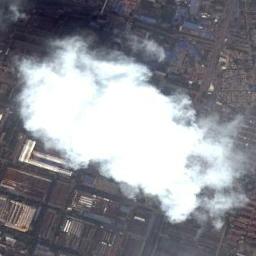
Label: cloud